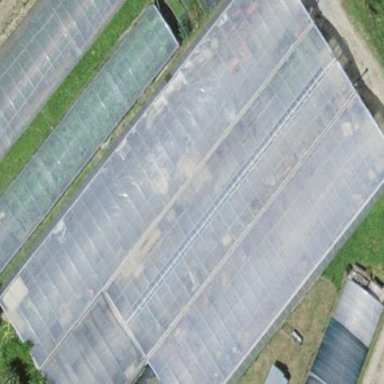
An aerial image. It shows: Greenhouse.